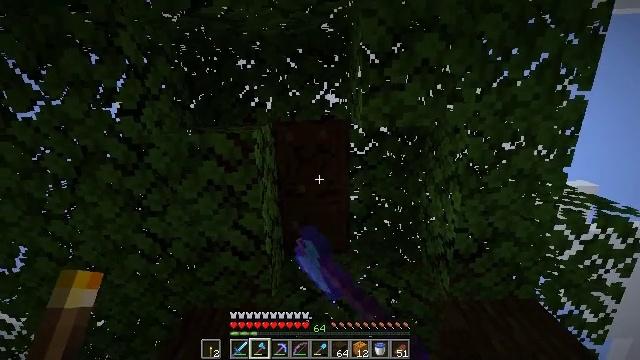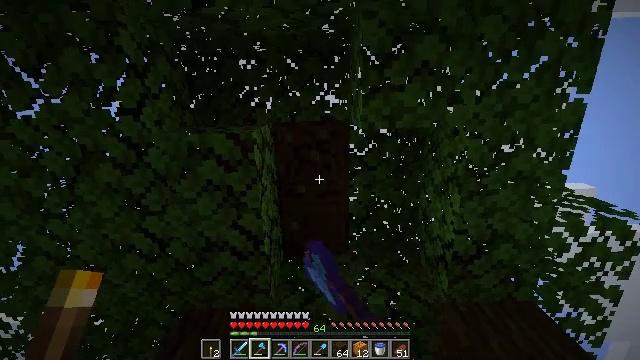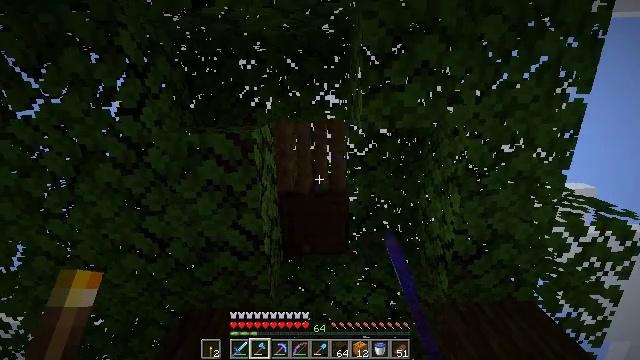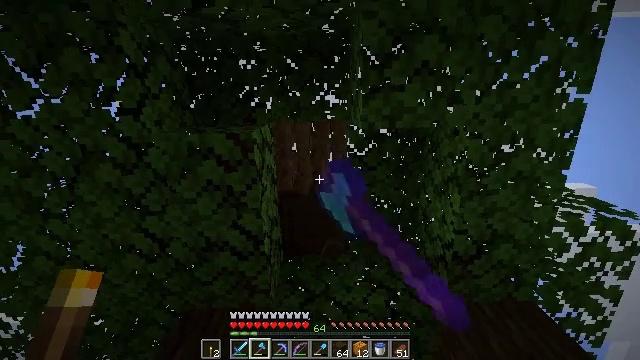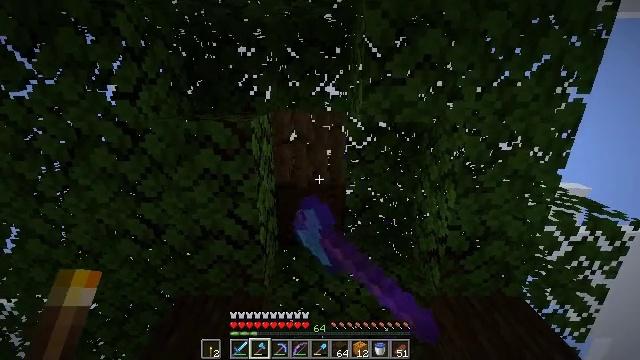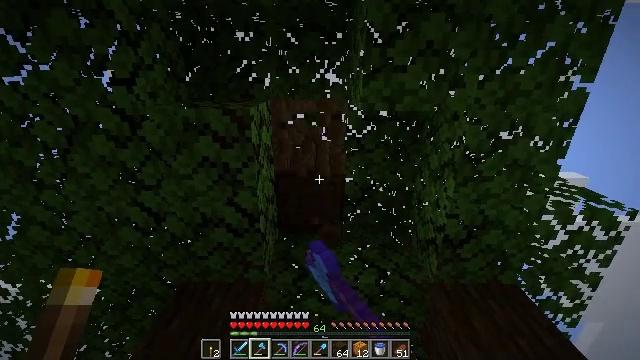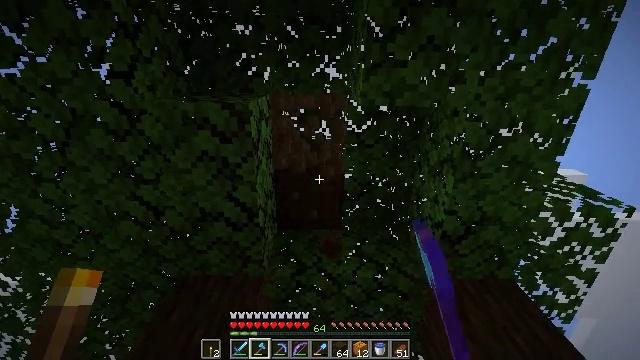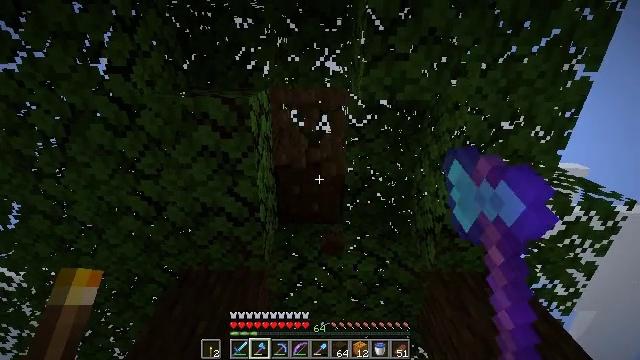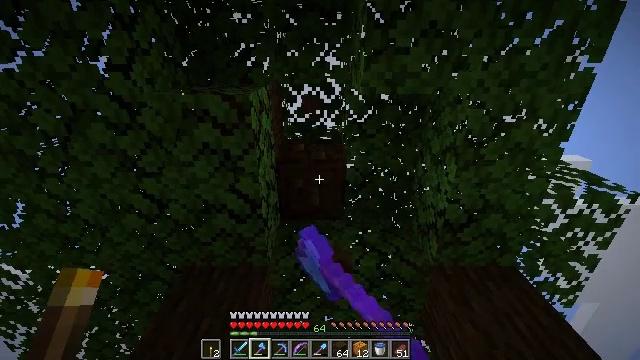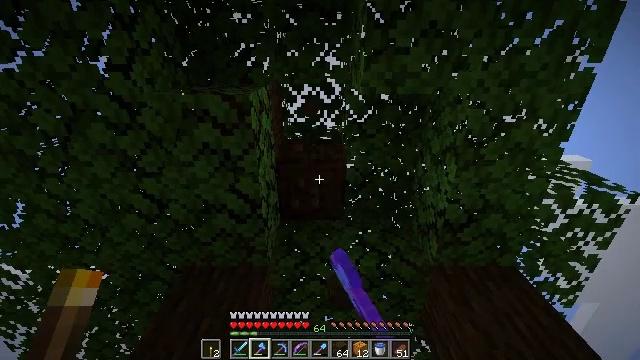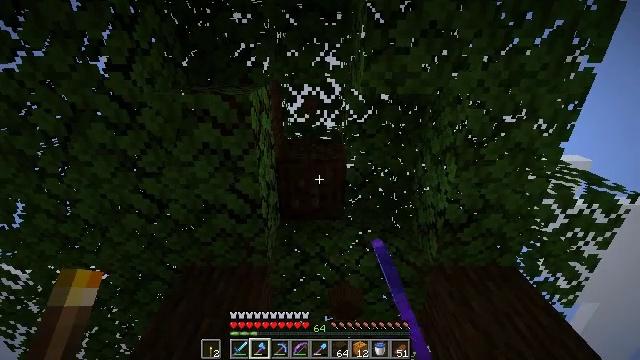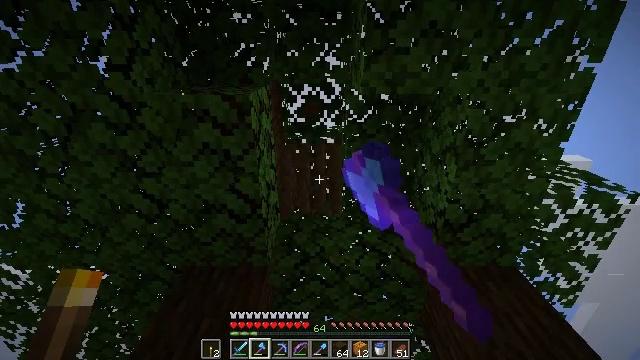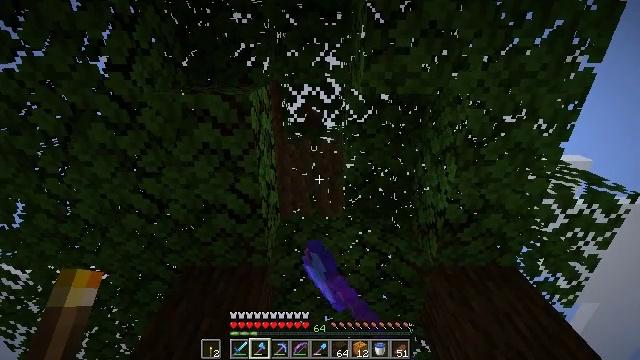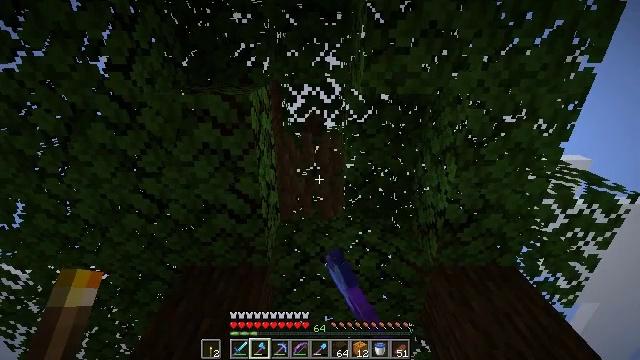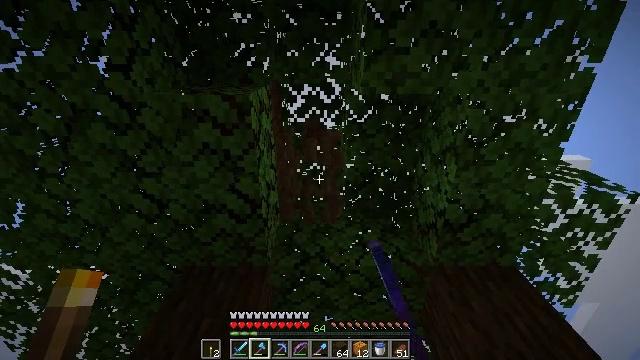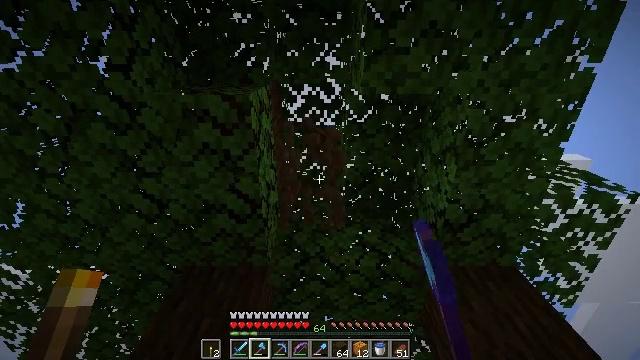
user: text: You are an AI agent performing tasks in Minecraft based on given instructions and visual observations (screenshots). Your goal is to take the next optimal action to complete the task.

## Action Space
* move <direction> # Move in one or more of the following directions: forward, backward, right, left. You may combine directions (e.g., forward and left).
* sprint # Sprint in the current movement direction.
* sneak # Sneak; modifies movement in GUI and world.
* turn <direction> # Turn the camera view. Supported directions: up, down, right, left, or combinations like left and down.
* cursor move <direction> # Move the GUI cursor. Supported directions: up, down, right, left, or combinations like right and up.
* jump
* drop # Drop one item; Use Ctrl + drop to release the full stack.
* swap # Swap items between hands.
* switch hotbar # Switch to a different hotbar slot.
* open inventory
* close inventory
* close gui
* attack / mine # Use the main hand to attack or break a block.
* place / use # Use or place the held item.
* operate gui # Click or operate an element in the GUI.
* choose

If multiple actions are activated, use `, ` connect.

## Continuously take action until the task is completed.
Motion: motion action
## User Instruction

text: Gather dark oak log for crafting.
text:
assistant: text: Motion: attack / mine
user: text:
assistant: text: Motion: attack / mine
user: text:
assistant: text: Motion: attack / mine
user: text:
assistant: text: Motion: turn right and down, attack / mine
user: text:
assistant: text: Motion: turn down, attack / mine
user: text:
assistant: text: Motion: turn down, attack / mine
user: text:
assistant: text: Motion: turn down, attack / mine
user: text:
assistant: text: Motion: attack / mine
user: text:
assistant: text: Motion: attack / mine
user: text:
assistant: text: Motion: attack / mine
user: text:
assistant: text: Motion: attack / mine
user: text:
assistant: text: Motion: attack / mine
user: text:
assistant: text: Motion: attack / mine
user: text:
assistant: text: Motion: attack / mine
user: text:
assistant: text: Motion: attack / mine
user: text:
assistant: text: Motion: attack / mine
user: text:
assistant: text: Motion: no_op
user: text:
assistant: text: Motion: no_op
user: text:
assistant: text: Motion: turn left and down
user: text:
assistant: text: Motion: turn left
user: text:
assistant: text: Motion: no_op
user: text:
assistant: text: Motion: no_op
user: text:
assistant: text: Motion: no_op
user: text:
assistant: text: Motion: turn down
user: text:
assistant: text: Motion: turn down
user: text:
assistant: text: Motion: turn down
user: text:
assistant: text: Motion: turn down
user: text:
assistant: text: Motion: turn down
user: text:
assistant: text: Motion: turn down
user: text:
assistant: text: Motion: turn down